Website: macys
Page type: customer-info-address
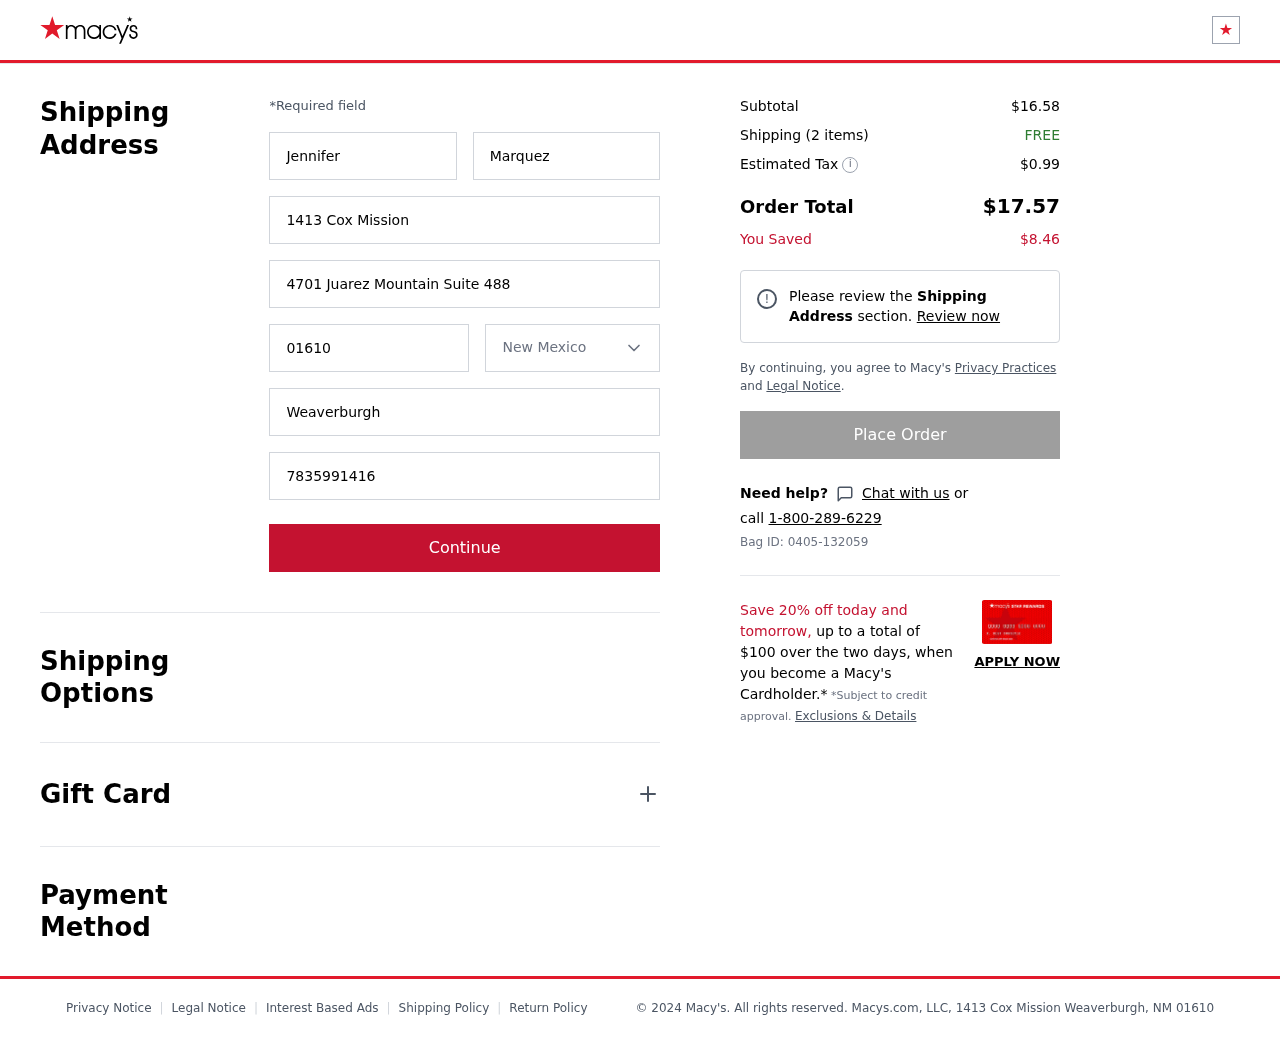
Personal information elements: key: PII_CITY
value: Weaverburgh
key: PII_FIRSTNAME
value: Jennifer
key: PII_LASTNAME
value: Marquez
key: PII_PHONE
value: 7835991416
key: PII_POSTCODE
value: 01610
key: PII_STATE
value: New Mexico
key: PII_STREET
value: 1413 Cox Mission
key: PII_STREET2
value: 4701 Juarez Mountain Suite 488
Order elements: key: ORDER_SUBTOTAL
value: $16.58
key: ORDER_NUM_ITEMS
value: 2
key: ORDER_SHIPPING_COST
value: FREE
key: ORDER_TAX
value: $0.99
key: ORDER_TOTAL
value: $17.57
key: ORDER_SAVINGS
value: $8.46
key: ORDER_BAG_ID
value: Bag ID: 0405-132059